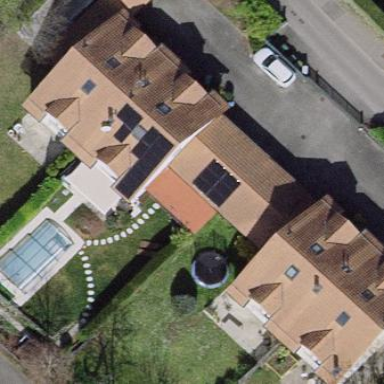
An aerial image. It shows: View of roof of building.